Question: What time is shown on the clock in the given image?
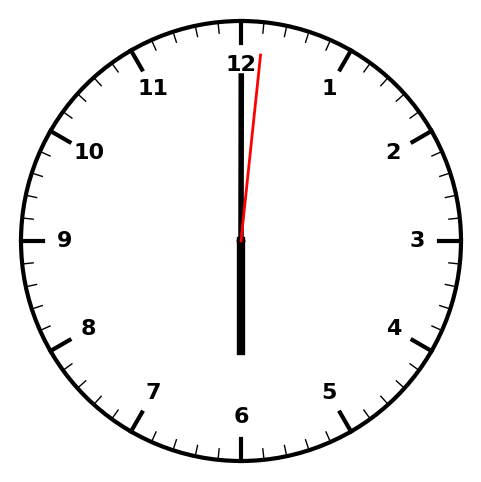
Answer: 06:00:01